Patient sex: F
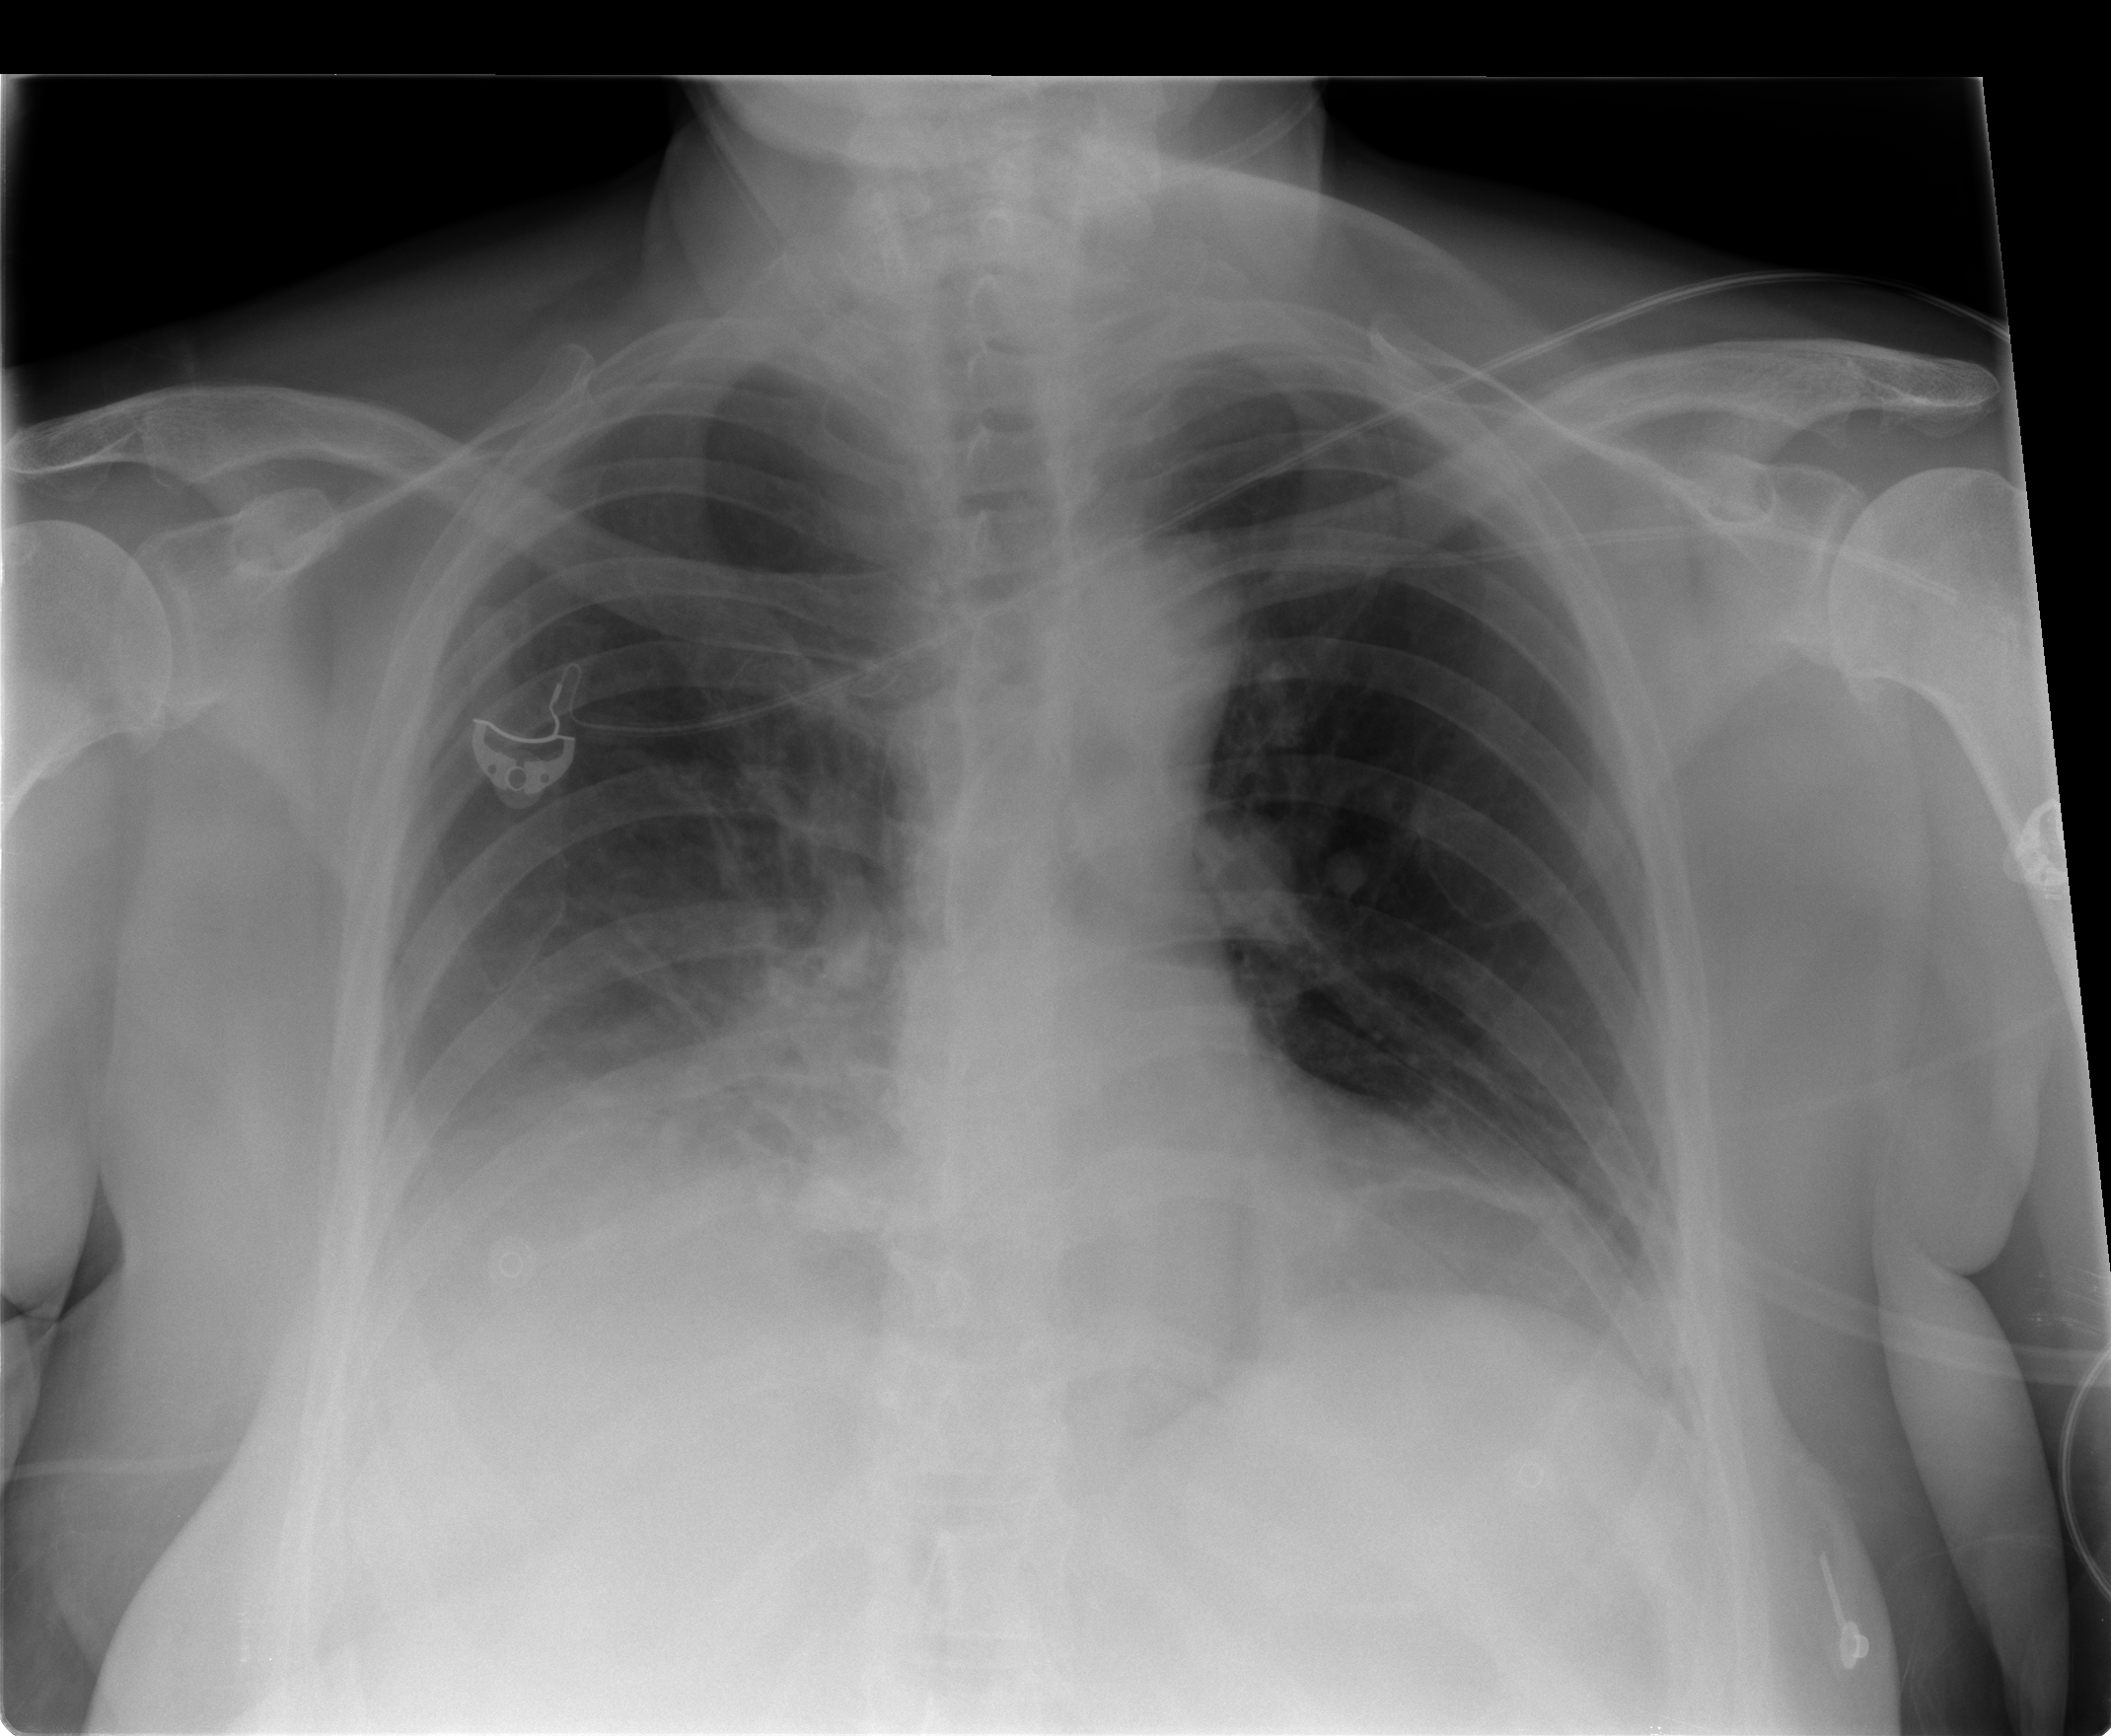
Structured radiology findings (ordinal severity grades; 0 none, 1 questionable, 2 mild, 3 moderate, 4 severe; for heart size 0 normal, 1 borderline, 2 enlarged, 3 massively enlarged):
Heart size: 0
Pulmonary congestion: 0
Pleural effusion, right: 2
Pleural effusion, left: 0
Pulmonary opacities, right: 2
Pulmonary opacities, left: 0
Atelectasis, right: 2
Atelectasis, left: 0